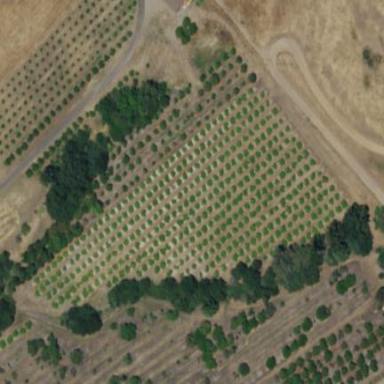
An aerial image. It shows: Orchard.